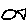
Label: fish